Question: I'm trying to follow <URL> and I'm getting the following error:
'''
ImportError: No module named django.core.management
'''
I'm completely new to python. I believe Visual studio is using a version of python I already had installed in 'c:\Python27', could that be causing a problem?

Someone mentioned in a link I found that they had to copy the 'django' folder to the project folder, but I don't know where that would be. I don't even know what the error means really unless there's a missing package (like dll or assembly in .NET?), but I don't know what paths python would use to try to find a package or even what one would look like.
I see there's a 'PYTHONPATH' environment variable that I don't have declared, should I declare that? Should it point to the C:\Python27 directory?
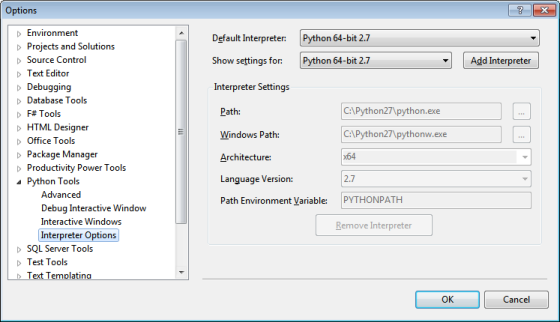
Answer: Ok with a lot of fooling around I found this directory:
'''
%LOCALAPPDATA%\Microsoft\Web Platform Installer\installers\PythonDetectInstalls
'''
In a mangled sub-folder there is a powershell script 'DetectPythonInistalls.ps1' that has these two lines for checking if python is installed already:
'''
$regKey = "hklm:SOFTWARE\Python\PythonCore\$pythonVersion\InstallPath";
$correctRegKey = "hklm:SOFTWARE\Wow6432Node\Python\PythonCore\$pythonVersion\InstallPath";
'''
Uninstalling all my pythons did not remove these keys. After removing these registry keys with 'regedit', WPI allowed me to install its own version of python 2.7 and all the other goodies to go with the <URL> and it worked.